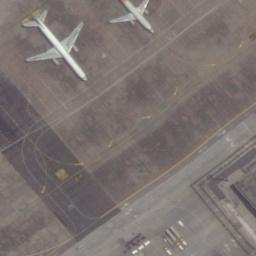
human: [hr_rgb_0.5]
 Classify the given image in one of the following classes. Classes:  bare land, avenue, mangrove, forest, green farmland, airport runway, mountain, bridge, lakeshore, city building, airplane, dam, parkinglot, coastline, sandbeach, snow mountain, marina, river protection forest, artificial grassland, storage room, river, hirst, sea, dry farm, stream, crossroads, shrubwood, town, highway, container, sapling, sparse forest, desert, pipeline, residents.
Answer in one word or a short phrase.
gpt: airplane